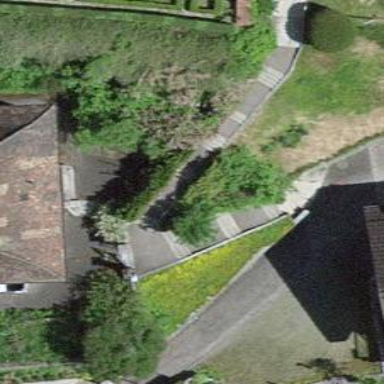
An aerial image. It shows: Road with steps.